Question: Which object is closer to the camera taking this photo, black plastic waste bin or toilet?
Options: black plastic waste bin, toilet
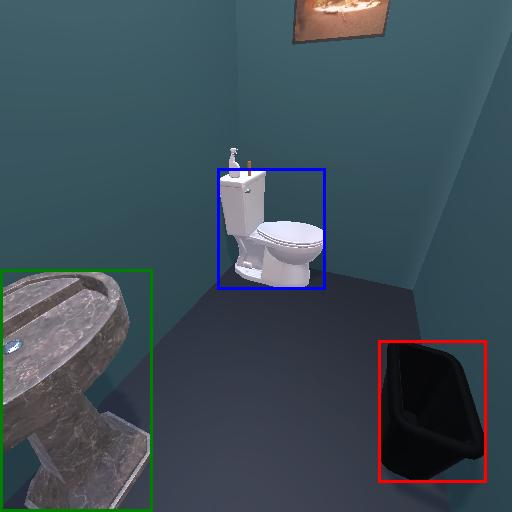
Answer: black plastic waste bin